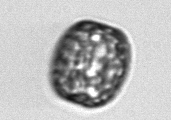
Label: Thalassiosira